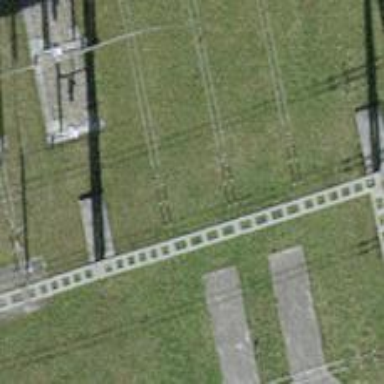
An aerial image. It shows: Insulator used in power systems.